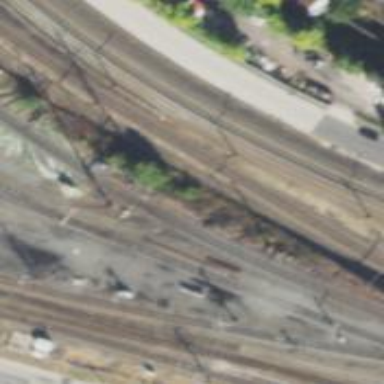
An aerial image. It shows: Railway track with contact line for electrification.